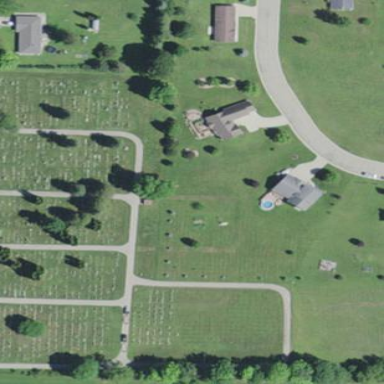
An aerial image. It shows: Cemetery.